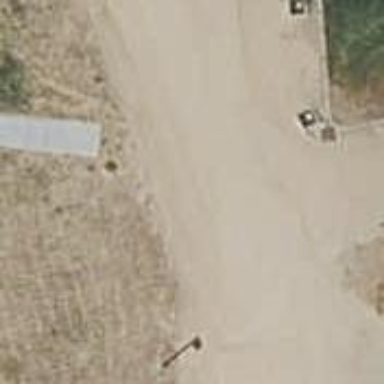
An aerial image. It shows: Footway with ground surface.